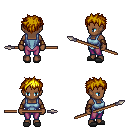
a pixel art fantasy rpg character, female body template, human, dark skin, blue vest, magenta pants, blonde bedhead hairstyle, cloth bracers, gray slippers, spear, four views (front, back, left, right), 2x2 character sprite sheet, small pixel art, hard edges, no anti-aliasing